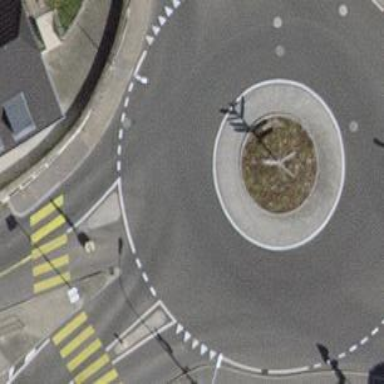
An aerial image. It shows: Tertiary road with asphalt surface leading to roundabout junction.